Question: I am using a GridView in GridLayout.
But it is getting extended below the device's height.
Any particular reason for it??
I have searched everywhere for similar issue but haven't found anything yet.

This is the code for the axml... I am using Xamarin.
'''
<GridLayout xmlns:android="http://schemas.android.com/apk/res/android"
android:id="@+id/gridLayout1"
android:orientation="vertical"
android:layout_width="match_parent"
android:layout_height="match_parent"
android:stretchMode="spacingWidthUniform"
android:gravity="center"
android:rowCount="6"
android:columnCount="2">
<GridView
android:id="@+id/gridView"
android:numColumns="auto_fit"
android:gravity="center"
android:stretchMode="columnWidth"
android:layout_width="fill_parent"
android:layout_height="match_parent"
android:layout_columnSpan="2"
android:layout_row="4"
android:layout_column="0" />
'''
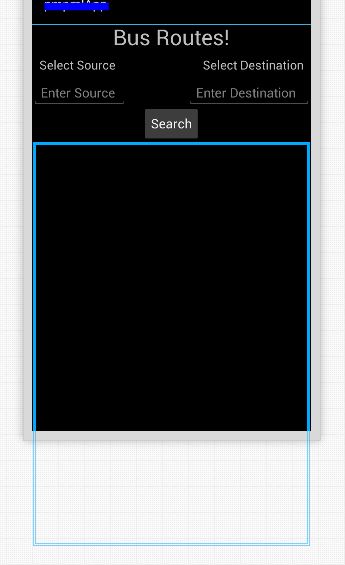
Answer: Use "android:layout_below" like this:
'''
<GridLayout xmlns:android="http://schemas.android.com/apk/res/android"
android:id="@+id/gridLayout1"
android:orientation="vertical"
android:layout_width="match_parent"
android:layout_height="match_parent"
android:stretchMode="spacingWidthUniform"
android:gravity="center"
android:rowCount="6"
android:columnCount="2"
android:layout_below="@id/headerRelativeLayout">
<GridView
android:id="@+id/gridView"
android:numColumns="auto_fit"
android:gravity="center"
android:stretchMode="columnWidth"
android:layout_width="fill_parent"
android:layout_height="match_parent"
android:layout_columnSpan="2"
android:layout_row="4"
android:layout_column="0" />
</GridLayout>
'''